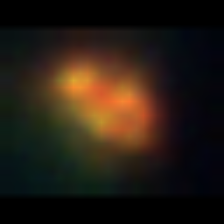
Taxon: NanoPlankton
Group: Other